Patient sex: F
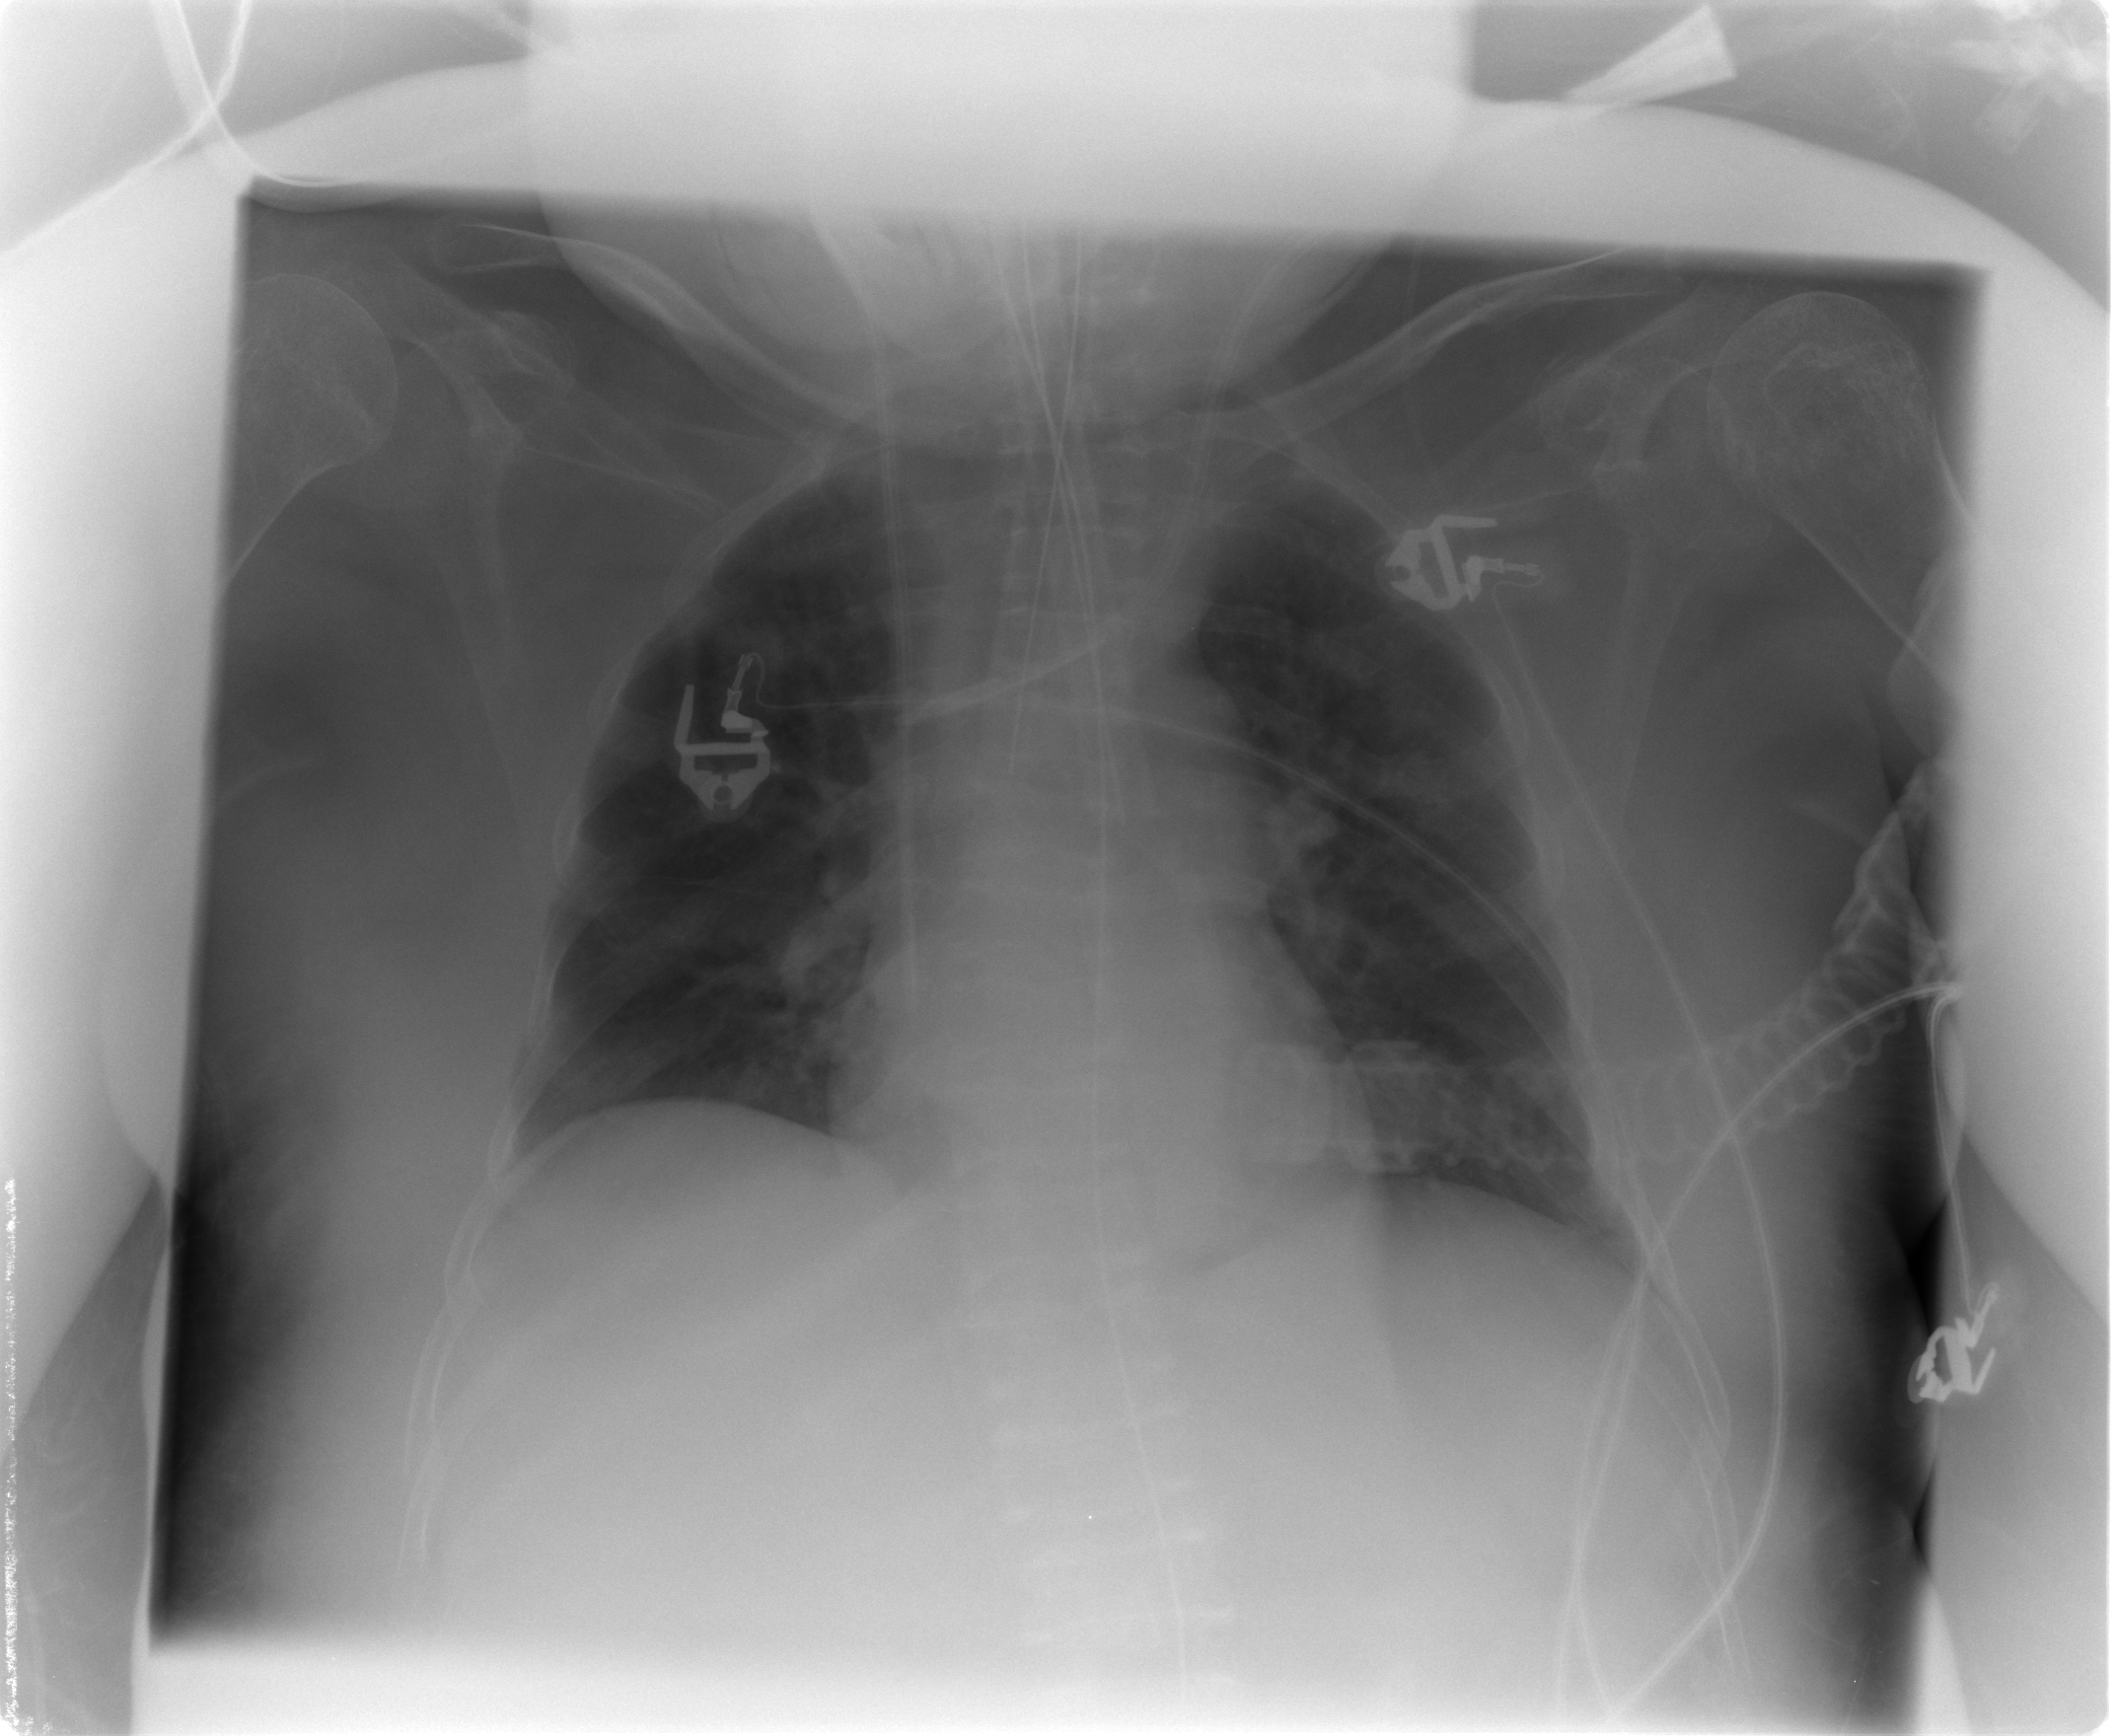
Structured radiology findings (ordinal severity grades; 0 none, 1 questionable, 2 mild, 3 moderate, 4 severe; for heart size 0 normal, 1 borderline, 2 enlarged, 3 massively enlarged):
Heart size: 1
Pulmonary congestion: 2
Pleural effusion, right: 0
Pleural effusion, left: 0
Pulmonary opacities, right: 0
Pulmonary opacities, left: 0
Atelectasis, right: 0
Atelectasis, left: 0